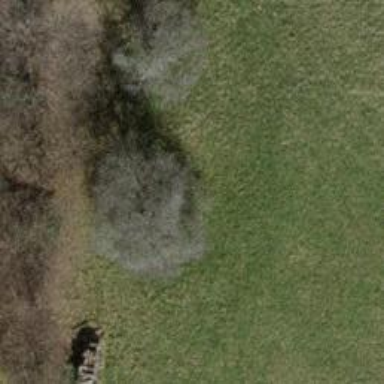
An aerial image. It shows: Beautiful tree in nature.